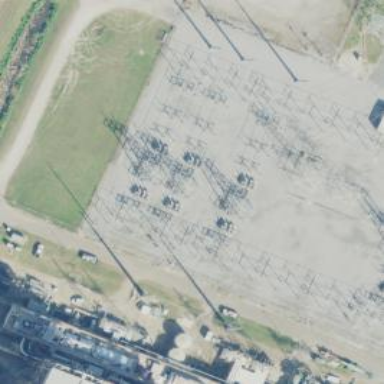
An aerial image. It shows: Switch used for power control.